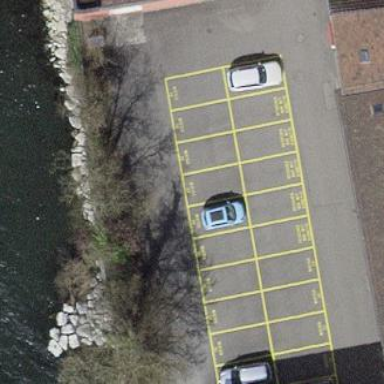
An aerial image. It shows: Parking area with surface.